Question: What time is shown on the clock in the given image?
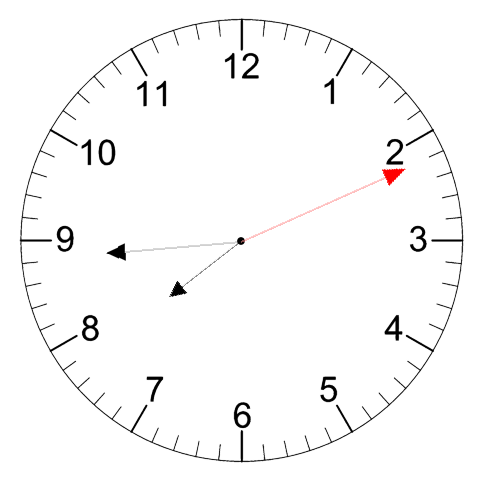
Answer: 07:44:11